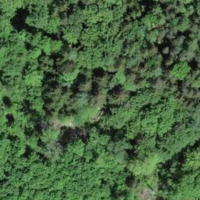
EUNIS habitat code: 44
Species observed at this site:
Abraxas sylvata
Helicodonta obvoluta
Volucella pellucens